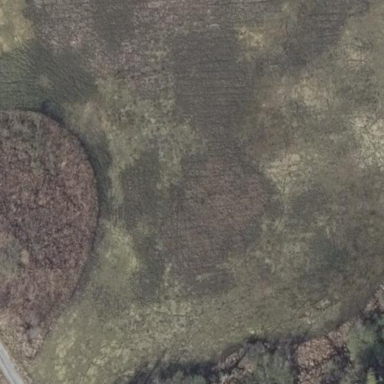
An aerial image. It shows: Wet meadow in natural wetland area.